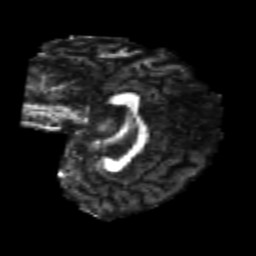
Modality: FA
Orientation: sagittal
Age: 22
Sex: male
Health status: healthy
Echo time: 0.074 s